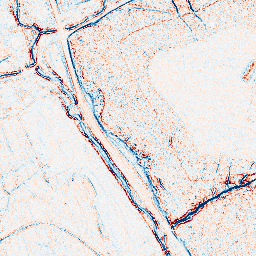
Category: edge_preserving
Decomposition family: bilateral
Decomposition parameters: d: 5
sigma_color: 100
sigma_space: 25
Upsampling method: quartic
Upsampling parameters: scale: 2
Upsampling scale: 2